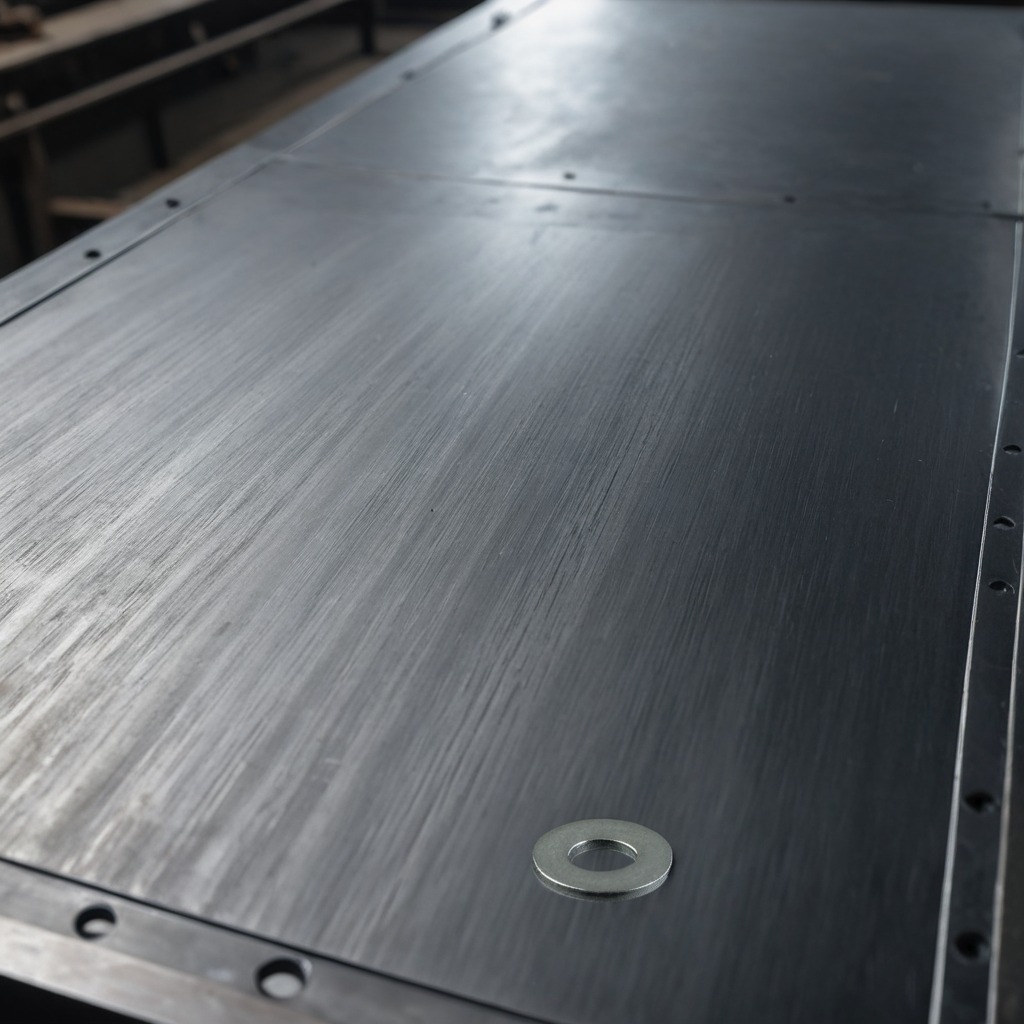
A flat metal washer is lying on the cold steel table in a mining workshop.